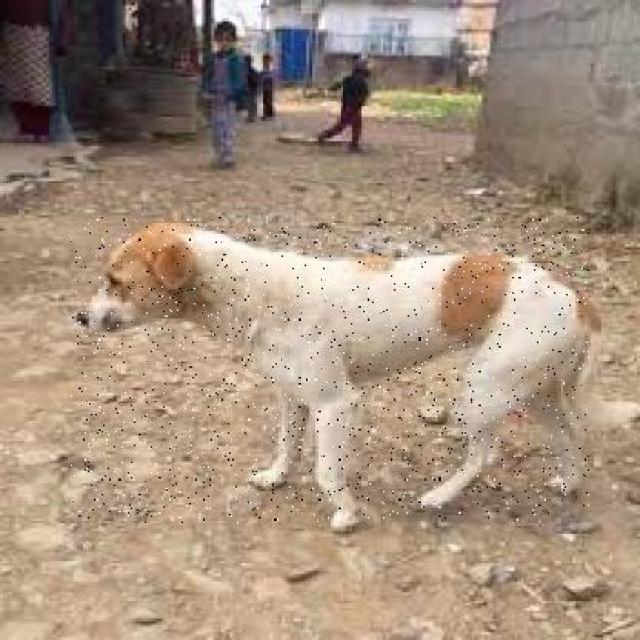
Healthy canine skin — no visible lesions, inflammation, or abnormalities. The skin and coat appear normal.